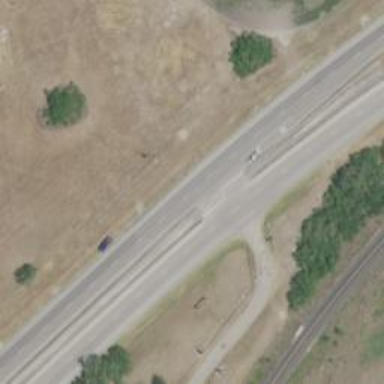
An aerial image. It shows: Trunk link highway.